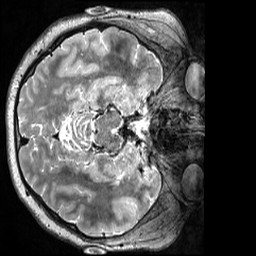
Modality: T2w
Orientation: axial
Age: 20
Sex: female
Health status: ill
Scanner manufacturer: siemens
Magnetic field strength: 3 T
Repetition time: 3.2 s
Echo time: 0.563 s